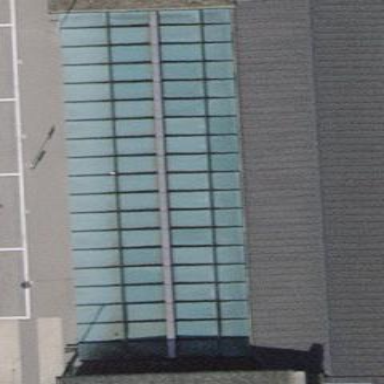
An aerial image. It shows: Roof made of glass.